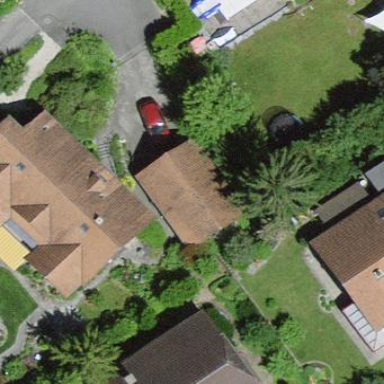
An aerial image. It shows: Garage building.